Question: I'm using angular bootstrap timepicker.
The problem I'm facing is that I have a mismatch between the view and the model.
As you can see from the example, I chose 2015-05-07 but the model is a day behind.
'''
<div dir="ltr" class="col-md-3 datePickerComponent">
<div>{{payments.user.start_dt}}</div>
<span dir="rtl" class="datePickerLabel">
tAryKH htHlh
</span>&nbsp;
<p class="input-group">
<input ng-disabled="true" dir="rtl" ng-change="payments.GetPayments()" type="text" class="form-control" datepicker-popup="dd-MM-yyyy" ng-model="payments.user.start_dt" is-open="payments.opened_start" />
<span class="input-group-btn">
<button type="button" class="btn btn-default" ng-click="payments.open_start($event)"><i class="glyphicon glyphicon-calendar"></i></button>
</span>
</p>
</div>
'''

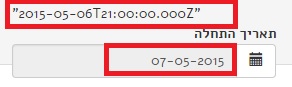
Answer: Apply the date filter to the value in your view
'''
<div>{{payments.user.start_dt | date : format : timezone}}</div>
'''
e.g.
'''
<div>{{payments.user.start_dt | date : longDate}}</div>
'''
see <URL>